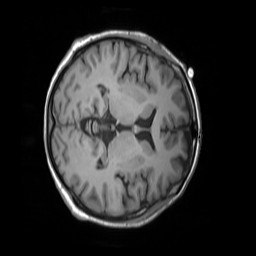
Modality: T1w
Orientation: axial
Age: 64
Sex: female
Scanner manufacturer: siemens
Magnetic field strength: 3 T
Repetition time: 1.55 s
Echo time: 0.00234 s